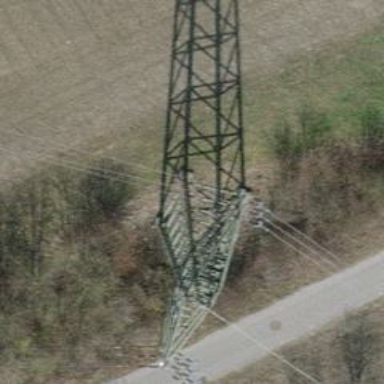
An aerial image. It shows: Power line is depicted.